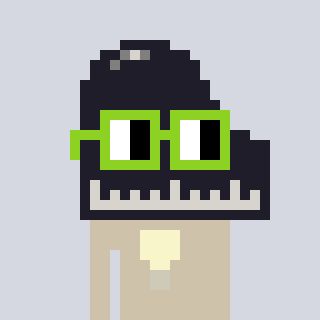
a pixel art character with square light green glasses, a piano-shaped head and a bege-colored body on a cool background